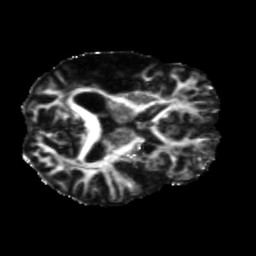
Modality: FA
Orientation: axial
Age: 66
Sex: male
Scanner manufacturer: siemens
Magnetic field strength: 3 T
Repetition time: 5.25 s
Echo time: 0.08 s